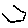
Label: hexagon